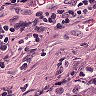
Metastatic tissue present: yes